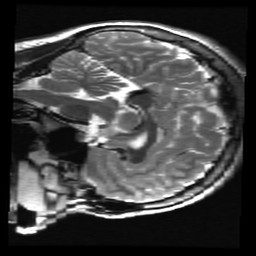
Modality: T2w
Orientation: sagittal
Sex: female
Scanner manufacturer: ge
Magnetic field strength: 3 T
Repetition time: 5 s
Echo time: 0.1012 s